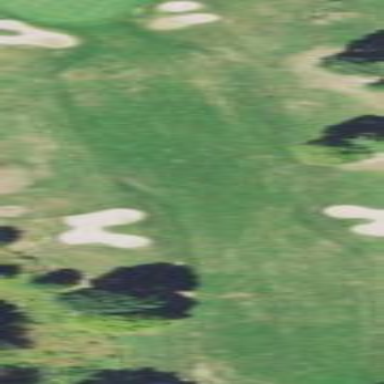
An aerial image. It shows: Golf fairway on grassy land designated for golfing activities.